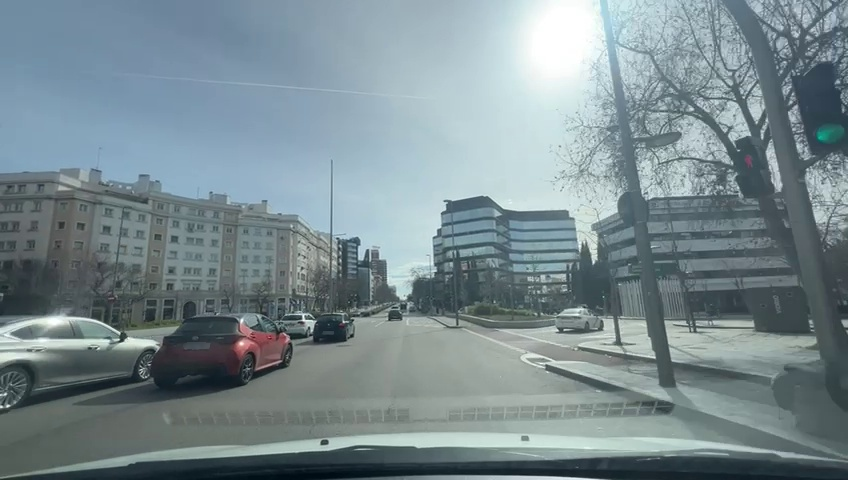
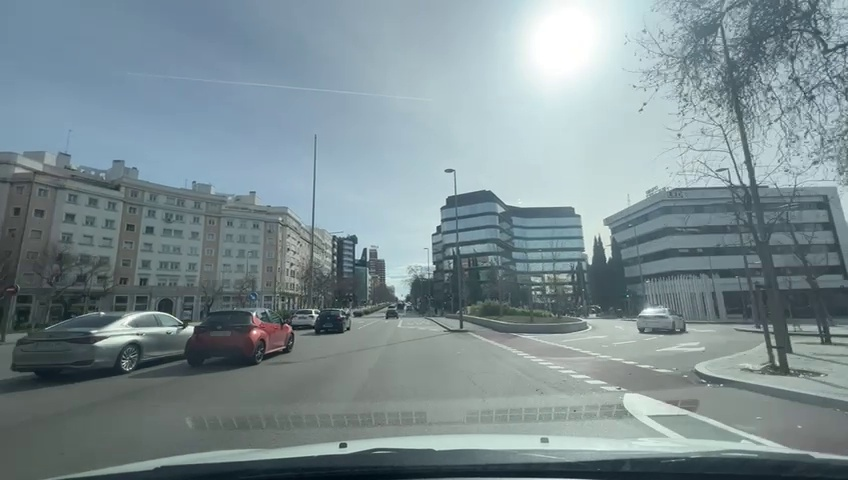
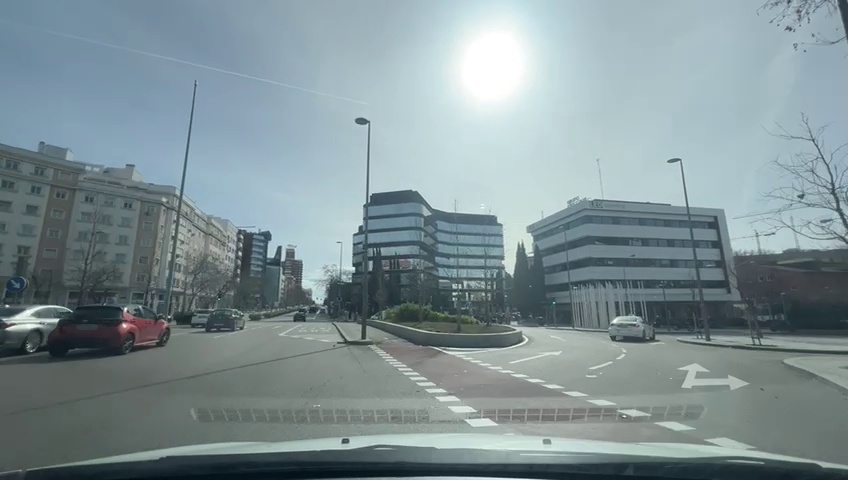
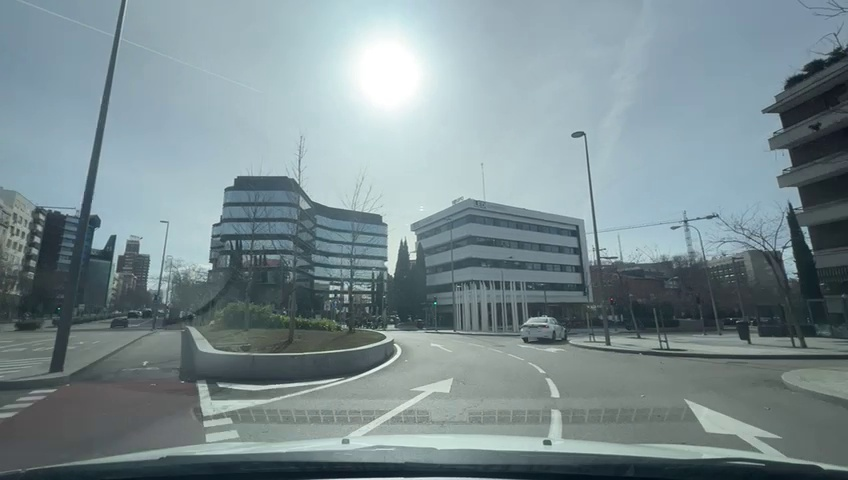
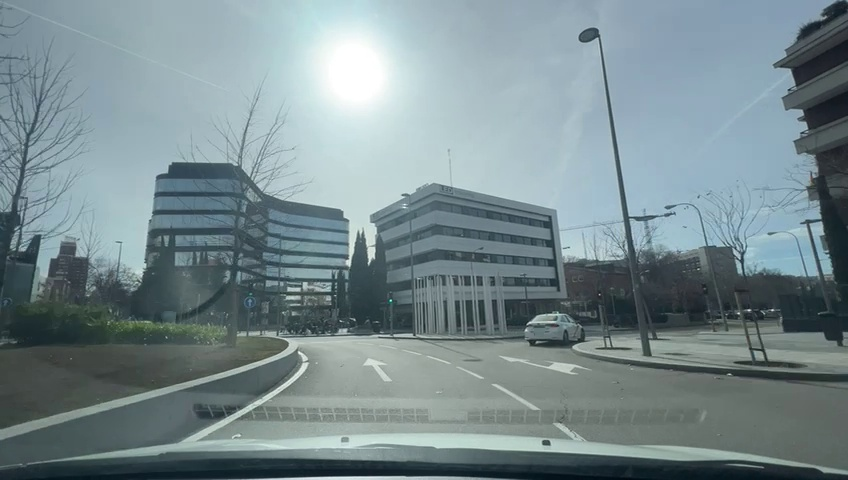
Situation: Roundabout
Question: Is the ego vehicle currently inside a roundabout?
Answer: Yes
Reasoning: The ego vehicle is travelling in a circular roadway with a central island.

Situation: Roundabout
Question: Is a roundabout visible ahead in the ego direction?
Answer: Yes
Reasoning: There's no visible circular intersection sign, the central island can be seen.

Situation: Roundabout
Question: Is the ego vehicle stationary while another vehicle crosses its path within the roundabout?
Answer: No
Reasoning: The ego vehicle is moving inside the roundabout and there are no other vehicles crossing its path.